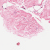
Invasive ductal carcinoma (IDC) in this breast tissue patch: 0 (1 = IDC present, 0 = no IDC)